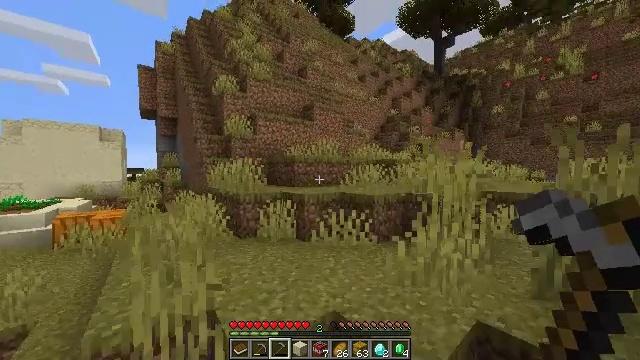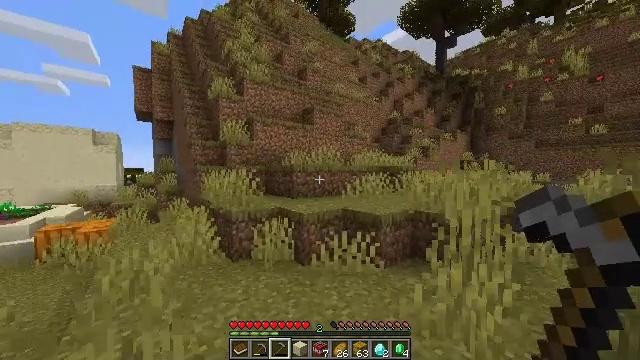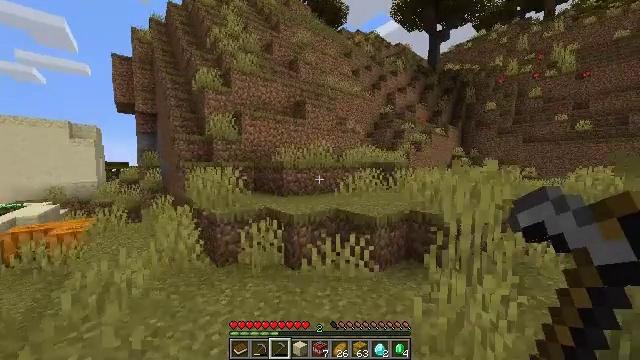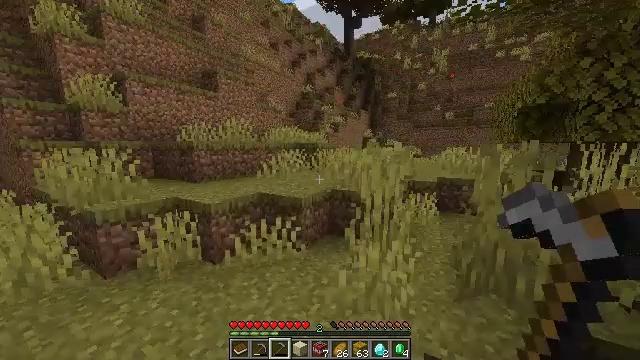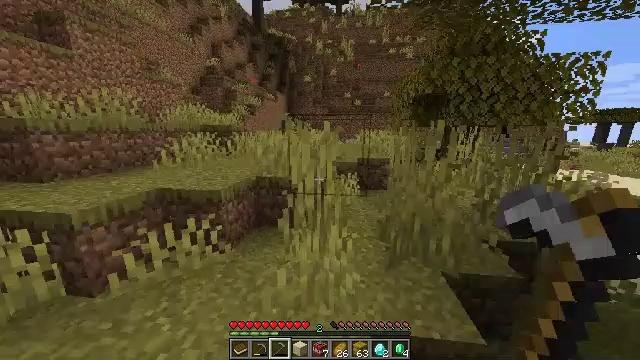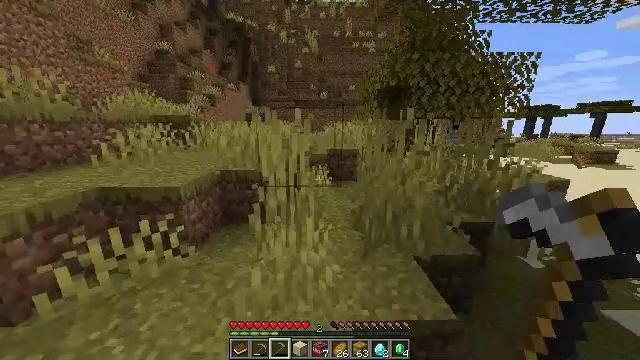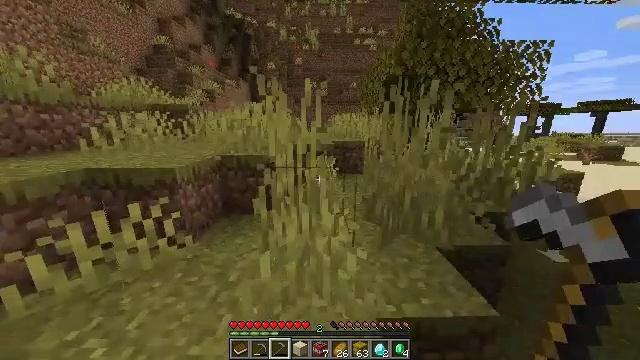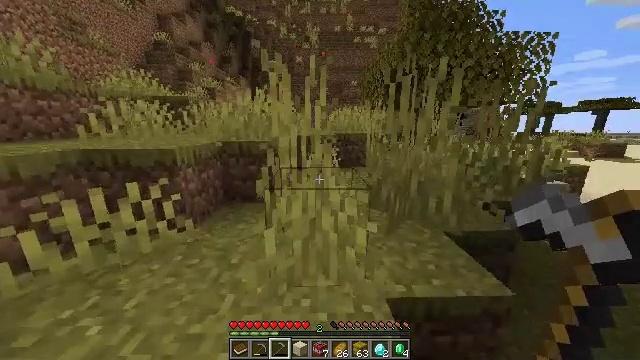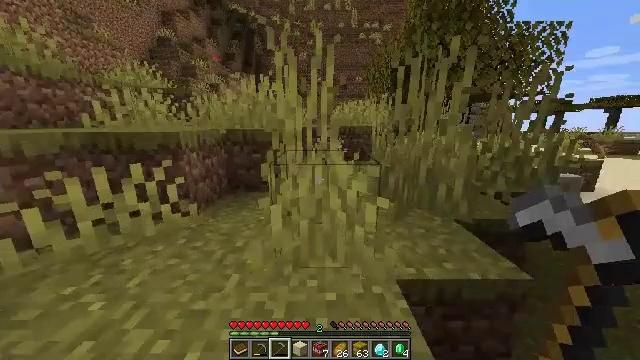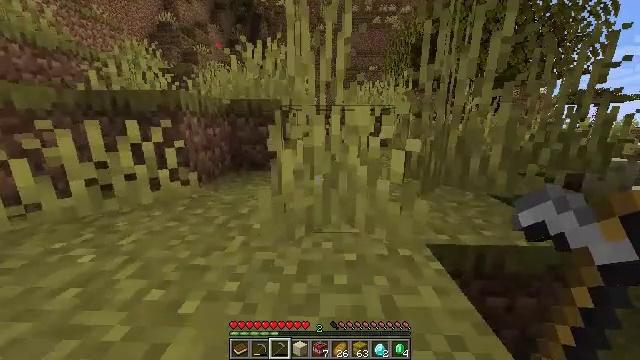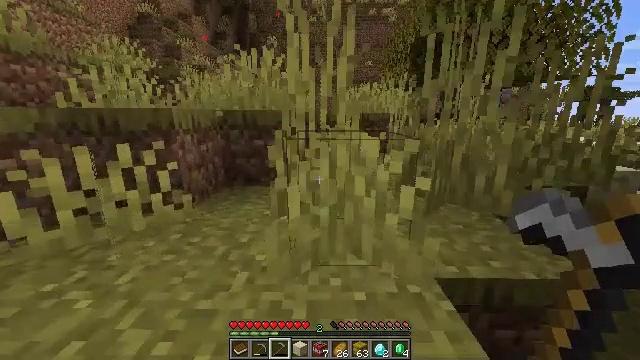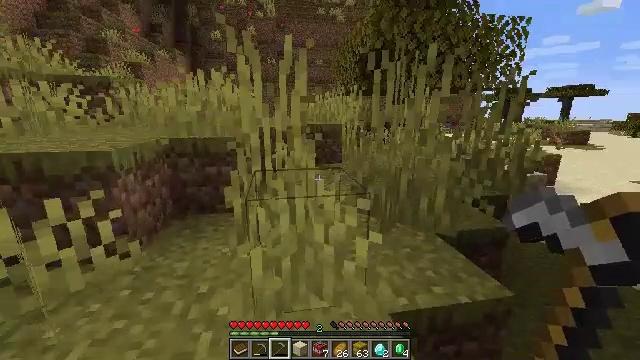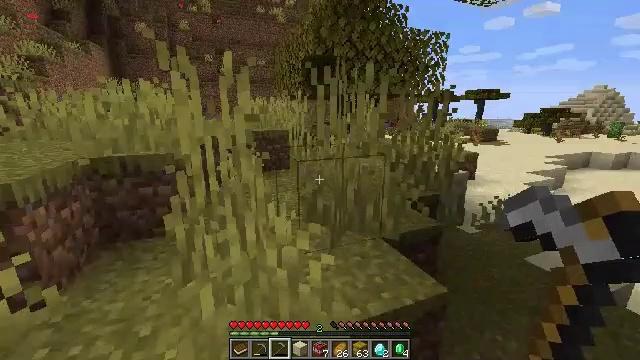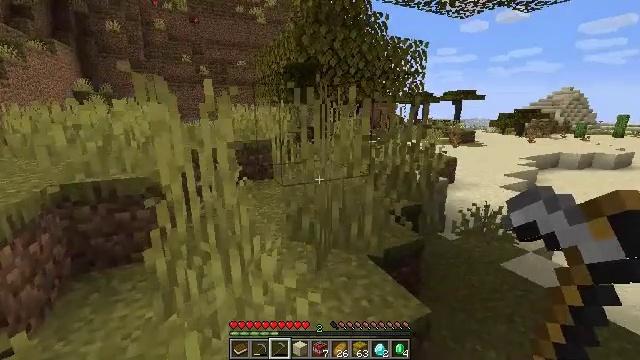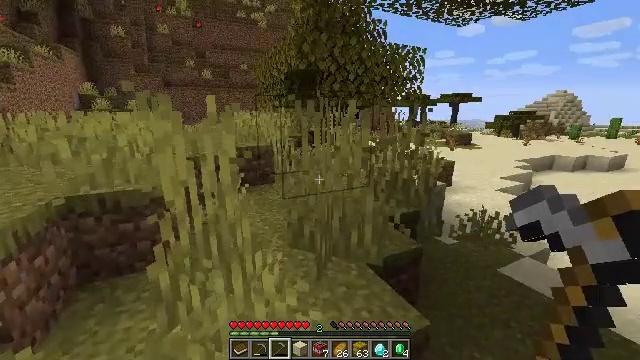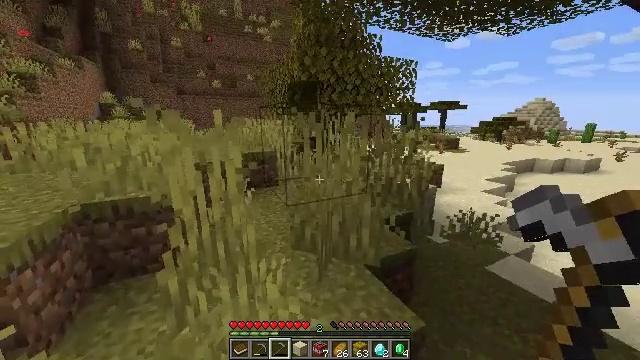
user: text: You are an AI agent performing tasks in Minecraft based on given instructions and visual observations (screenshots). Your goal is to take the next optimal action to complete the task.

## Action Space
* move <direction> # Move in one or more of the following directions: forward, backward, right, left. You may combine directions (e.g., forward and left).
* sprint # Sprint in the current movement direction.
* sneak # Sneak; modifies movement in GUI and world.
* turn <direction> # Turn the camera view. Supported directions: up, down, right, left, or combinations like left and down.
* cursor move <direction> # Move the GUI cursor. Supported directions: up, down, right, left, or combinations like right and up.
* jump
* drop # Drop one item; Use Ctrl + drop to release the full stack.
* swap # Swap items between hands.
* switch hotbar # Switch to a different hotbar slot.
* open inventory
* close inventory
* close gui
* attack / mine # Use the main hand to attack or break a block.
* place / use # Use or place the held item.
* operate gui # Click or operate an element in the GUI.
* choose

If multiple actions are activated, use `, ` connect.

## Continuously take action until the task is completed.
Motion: motion action
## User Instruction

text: Attack the ground to gather dirt.
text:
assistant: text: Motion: move forward and move right, sprint, jump
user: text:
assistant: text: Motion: move forward and move right, sprint, turn right and down, jump
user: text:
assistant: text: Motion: move forward and move right, sprint, turn right and down, jump
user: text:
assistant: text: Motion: move forward and move right, sprint, turn right and down, jump
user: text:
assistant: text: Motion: move forward and move right, sprint, turn right and down, jump
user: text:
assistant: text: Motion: move forward and move right, sprint, jump
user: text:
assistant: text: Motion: move forward and move right, sprint, jump
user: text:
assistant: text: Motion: move forward, sprint, jump
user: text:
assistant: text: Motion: move forward, sprint, turn left, jump
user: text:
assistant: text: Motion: move forward, sprint, turn right, jump
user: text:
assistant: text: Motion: move forward, sprint, turn right, jump
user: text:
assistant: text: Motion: move forward, sprint, turn right, jump
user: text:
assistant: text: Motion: move forward, sprint, turn right, jump
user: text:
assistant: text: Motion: move forward, sprint, jump
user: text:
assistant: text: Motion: move forward, sprint, jump
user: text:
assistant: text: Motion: move forward, sprint, jump
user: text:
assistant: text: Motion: move forward, sprint, jump
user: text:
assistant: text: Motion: move forward, sprint
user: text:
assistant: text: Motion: move forward, sprint
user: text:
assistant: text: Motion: move forward, sprint, turn left
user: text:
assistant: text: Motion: move forward, sprint, jump
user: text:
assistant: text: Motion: move forward, sprint, jump
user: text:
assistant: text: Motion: move forward, sprint, turn right and down, jump
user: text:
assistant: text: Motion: move forward, sprint, turn right and down, jump
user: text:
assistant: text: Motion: move forward, sprint, jump
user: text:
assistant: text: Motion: move forward, sprint, jump
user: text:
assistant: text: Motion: move forward, sprint, turn right, jump
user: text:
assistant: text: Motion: move forward, sprint, turn right and down, jump
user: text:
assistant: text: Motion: move forward, sprint, turn right and down, jump
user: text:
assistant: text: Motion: move forward, sprint, turn right, jump